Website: macys
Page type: review-order
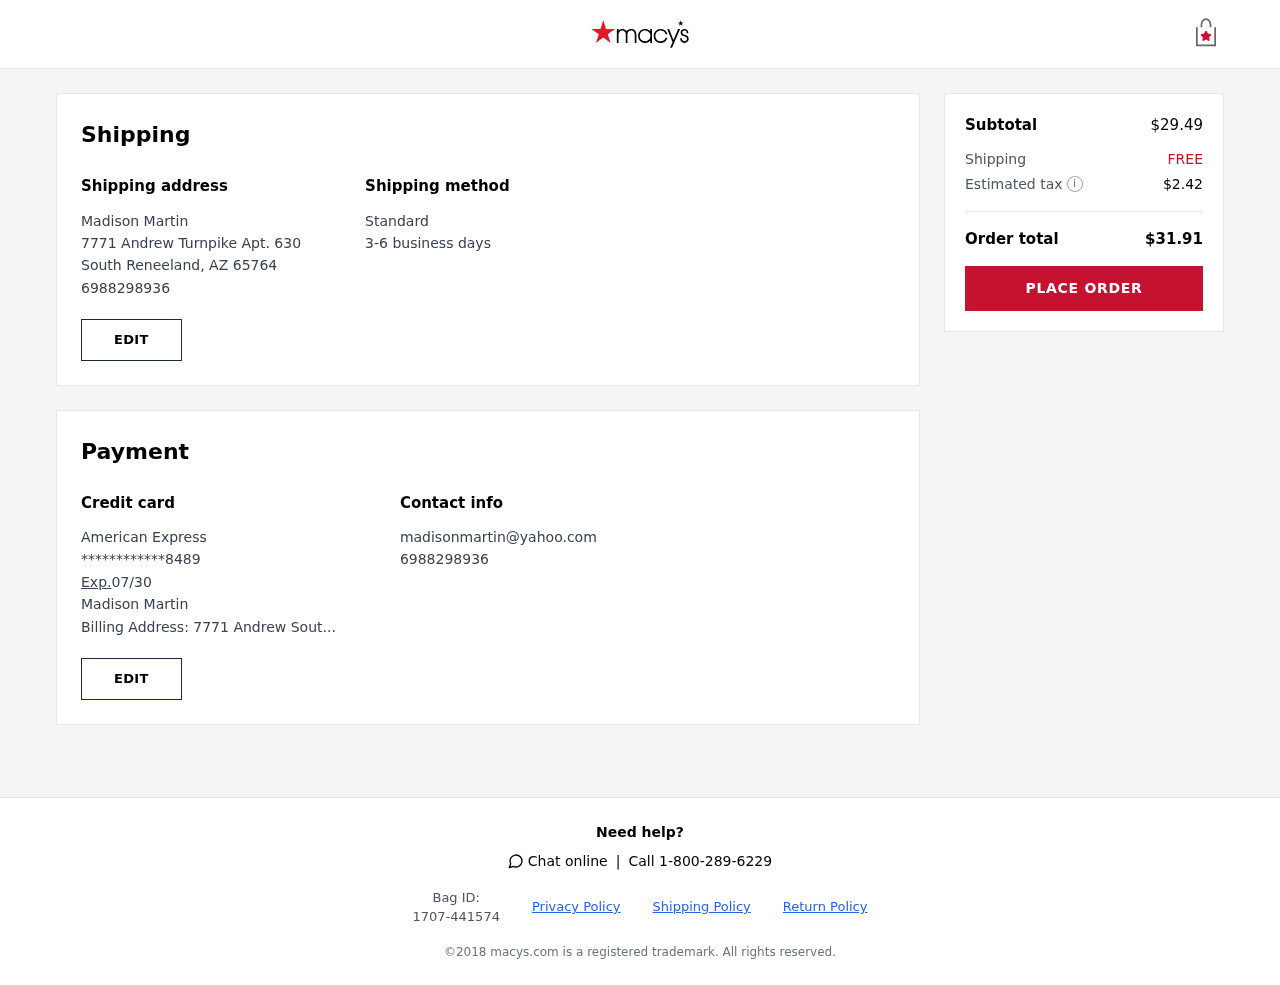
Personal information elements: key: PII_CARD_EXPIRY
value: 07/30
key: PII_CARD_LAST4
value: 8489
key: PII_CARD_TYPE
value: American Express
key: PII_CITY
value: South Reneeland
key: PII_EMAIL
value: madisonmartin@yahoo.com
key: PII_FULLNAME
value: Madison Martin
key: PII_PHONE
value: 6988298936
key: PII_POSTCODE
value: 65764
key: PII_STATE_ABBR
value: AZ
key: PII_STREET
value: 7771 Andrew Turnpike Apt. 630
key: PII_FIRSTNAME
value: Madison
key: PII_LASTNAME
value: Martin
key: PII_FULLNAME2
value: Madison Martin
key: PII_FULLNAME3
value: Madison Martin
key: PII_FIRSTNAME2
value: Madison
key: PII_FIRSTNAME3
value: Madison
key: PII_LASTNAME2
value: Martin
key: PII_LASTNAME3
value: Martin
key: PII_FIRSTNAME_DERIVED
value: Madison
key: PII_LASTNAME_DERIVED
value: Martin
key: PII_FULLNAME_DERIVED
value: Madison Martin
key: PII_NAME_FULL_DERIVED
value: Madison Martin
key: PII_BILLING_ADDRESS
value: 7771 Andrew Sout
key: PII_PHONE_LINE
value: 8936
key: PII_PHONE_SUFFIX
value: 8936
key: PII_PHONE2
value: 6988298936
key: PII_PHONE3
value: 6988298936
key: PII_PHONE_NUMERIC
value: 6988298936
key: PII_PHONE_LINE_NUMERIC
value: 8936
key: PII_PHONE_SUFFIX_NUMERIC
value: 8936
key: PII_PHONE2_NUMERIC
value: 6988298936
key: PII_PHONE3_NUMERIC
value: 6988298936
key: PII_PHONE_DIGITS
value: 6988298936
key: PII_PHONE_LAST4
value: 8936
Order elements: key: ORDER_SUBTOTAL
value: $29.49
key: ORDER_SHIPPING_COST
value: FREE
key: ORDER_TAX
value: $2.42
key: ORDER_TOTAL
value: $31.91